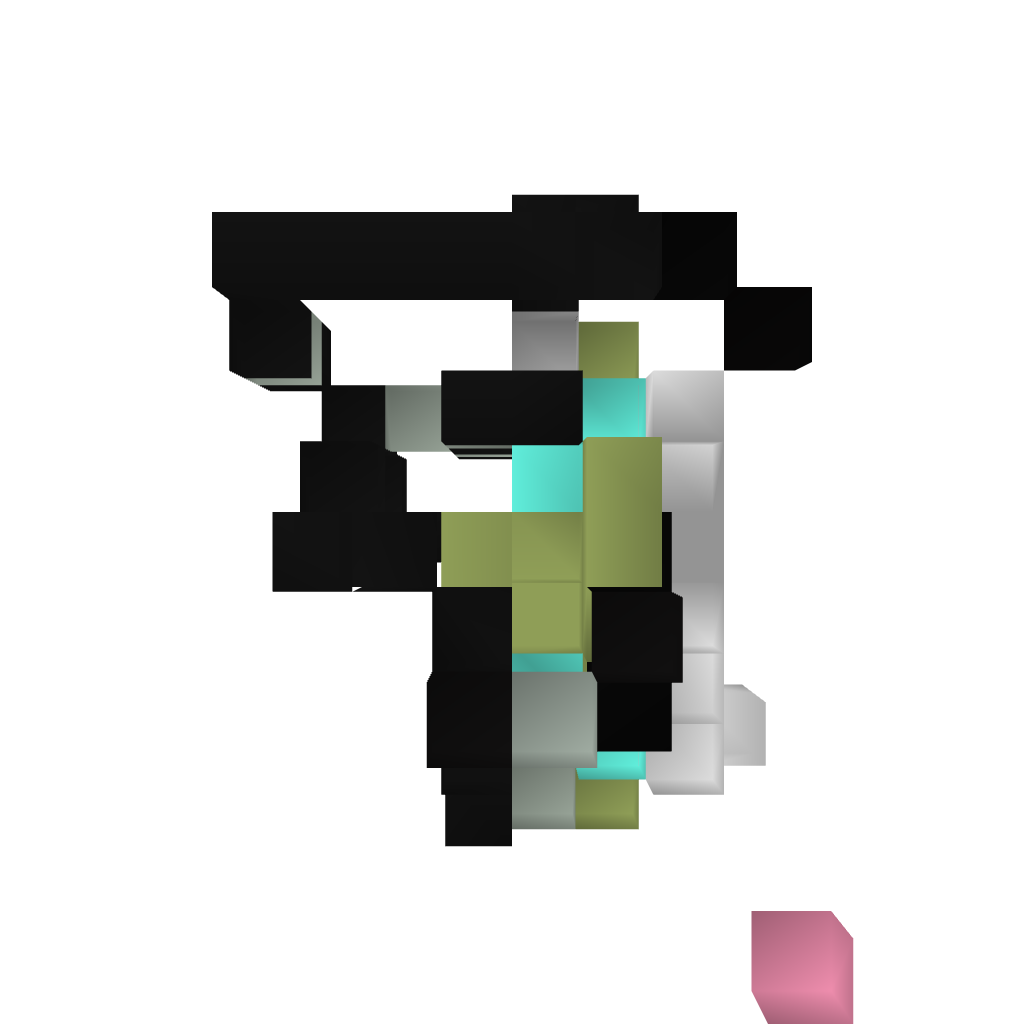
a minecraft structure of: Door 4x4 + 2x2